Field crop: maize
Growth stage: 2
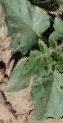
Species: datura